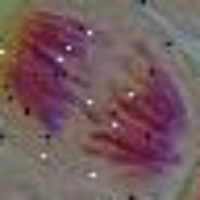
Label: anaphase